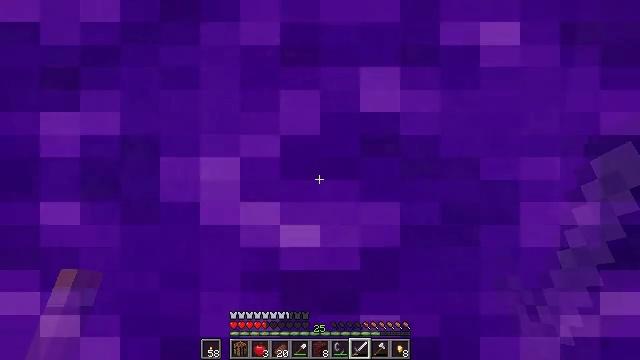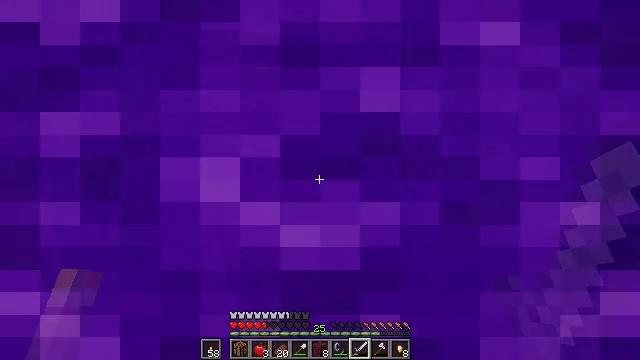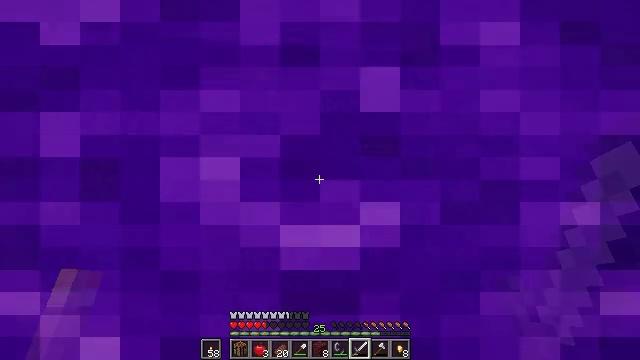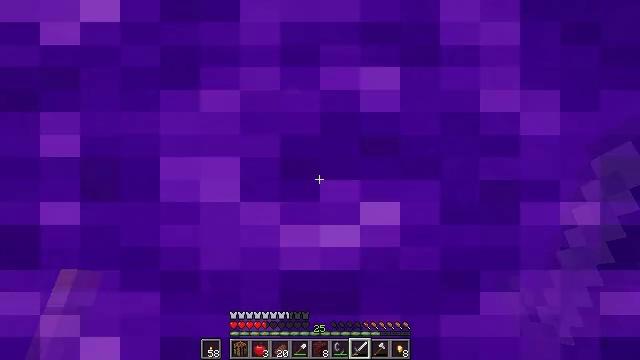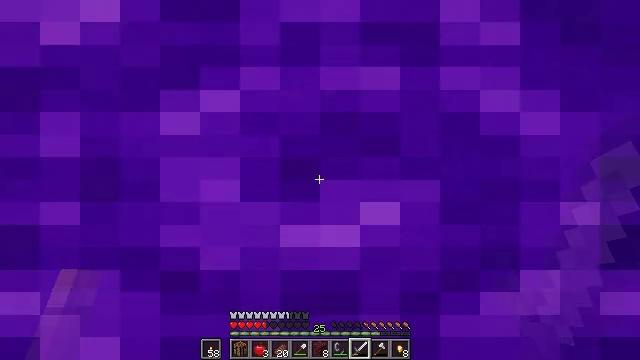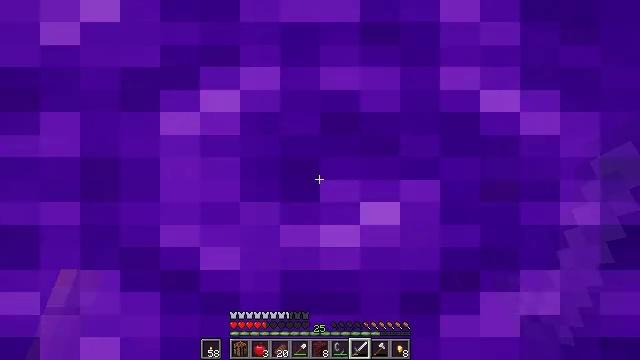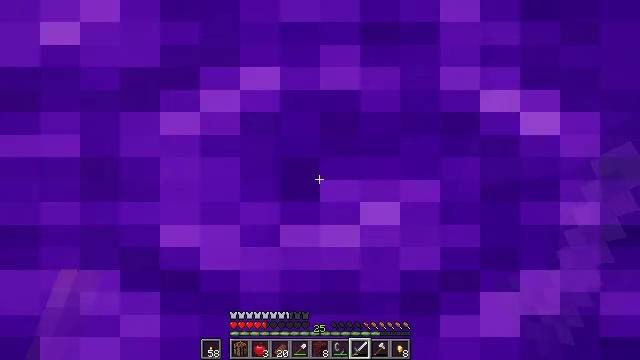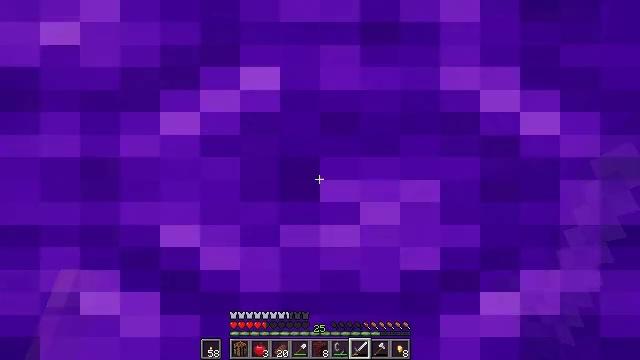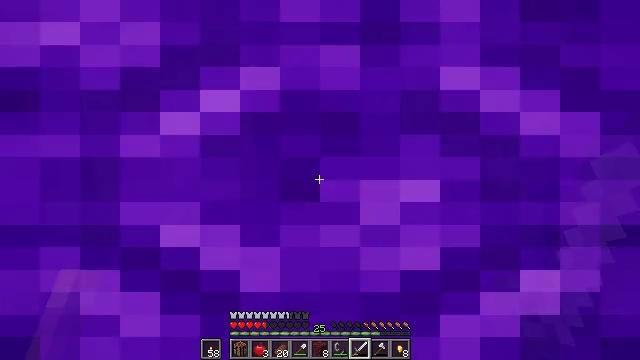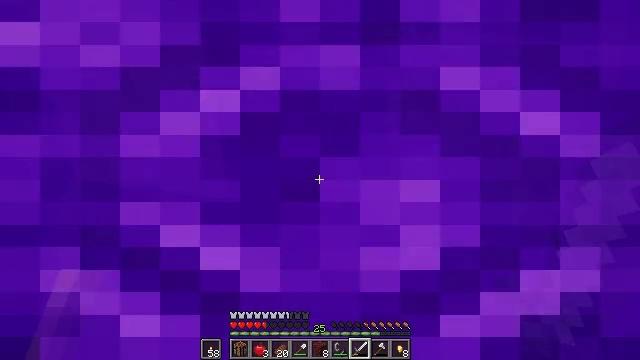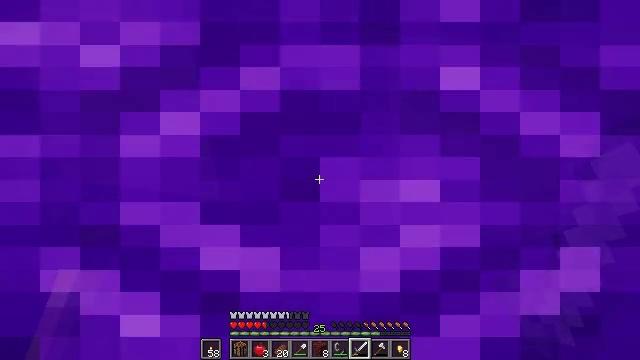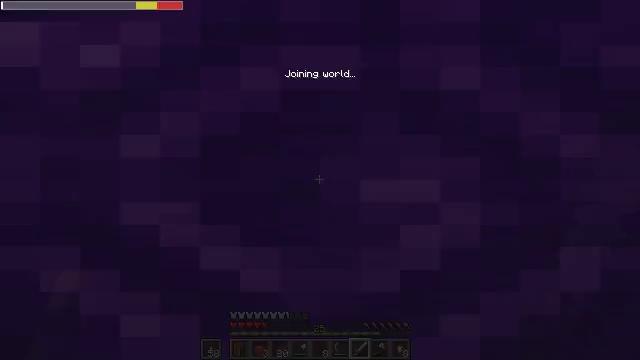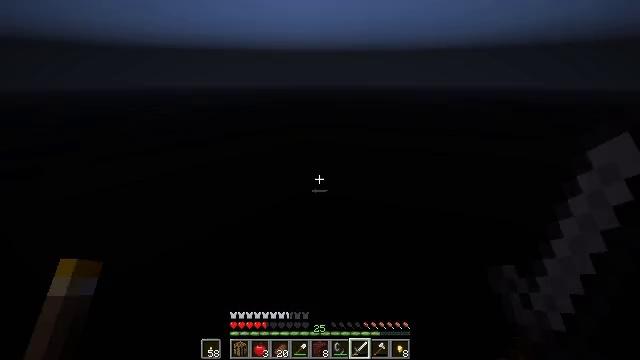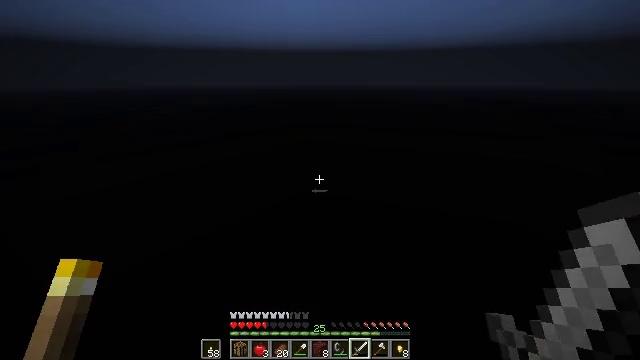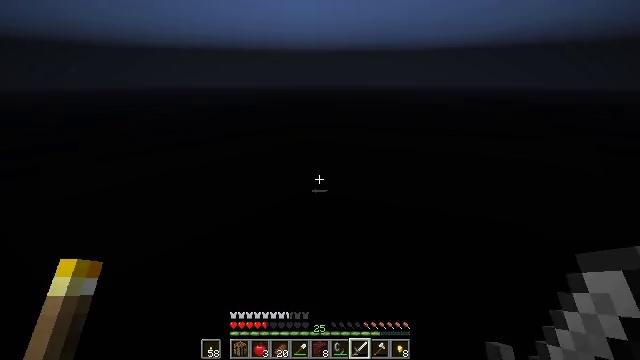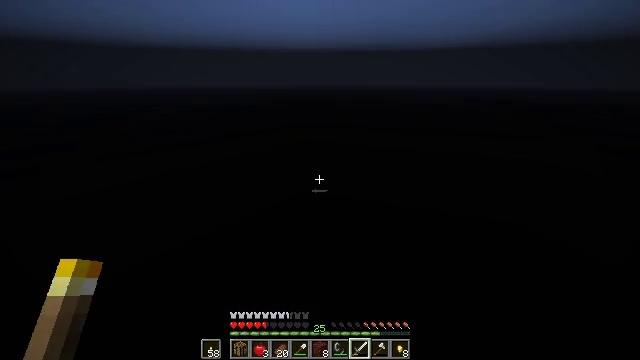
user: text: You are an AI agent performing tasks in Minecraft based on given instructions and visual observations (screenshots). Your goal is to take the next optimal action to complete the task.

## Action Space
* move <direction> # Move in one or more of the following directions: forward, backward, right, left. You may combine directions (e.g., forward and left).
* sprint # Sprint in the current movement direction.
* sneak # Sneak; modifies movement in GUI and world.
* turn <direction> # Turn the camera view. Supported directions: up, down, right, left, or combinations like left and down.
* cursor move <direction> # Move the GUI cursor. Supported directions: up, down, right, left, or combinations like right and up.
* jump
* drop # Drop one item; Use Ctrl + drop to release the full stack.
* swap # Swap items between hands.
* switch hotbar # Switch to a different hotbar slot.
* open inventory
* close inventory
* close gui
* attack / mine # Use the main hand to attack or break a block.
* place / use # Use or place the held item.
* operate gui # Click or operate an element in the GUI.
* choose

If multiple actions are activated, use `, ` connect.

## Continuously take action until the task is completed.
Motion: motion action
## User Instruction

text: Craft a powerful diamond sword.
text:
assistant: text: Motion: no_op
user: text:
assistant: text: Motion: no_op
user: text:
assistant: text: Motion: no_op
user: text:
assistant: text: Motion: no_op
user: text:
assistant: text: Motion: no_op
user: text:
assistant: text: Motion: no_op
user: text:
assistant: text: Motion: no_op
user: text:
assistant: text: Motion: no_op
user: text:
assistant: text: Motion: no_op
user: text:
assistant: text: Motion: no_op
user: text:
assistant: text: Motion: no_op
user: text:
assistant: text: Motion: no_op
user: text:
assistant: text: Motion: no_op
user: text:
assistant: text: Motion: no_op
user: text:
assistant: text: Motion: no_op
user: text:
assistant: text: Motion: no_op
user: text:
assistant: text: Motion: no_op
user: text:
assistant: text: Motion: no_op
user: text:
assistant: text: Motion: no_op
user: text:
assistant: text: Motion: no_op
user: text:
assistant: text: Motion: no_op
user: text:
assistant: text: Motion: no_op
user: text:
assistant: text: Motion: no_op
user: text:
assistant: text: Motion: no_op
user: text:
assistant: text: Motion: no_op
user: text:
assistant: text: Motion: no_op
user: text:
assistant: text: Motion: no_op
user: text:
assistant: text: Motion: no_op
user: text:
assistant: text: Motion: no_op
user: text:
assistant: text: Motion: no_op